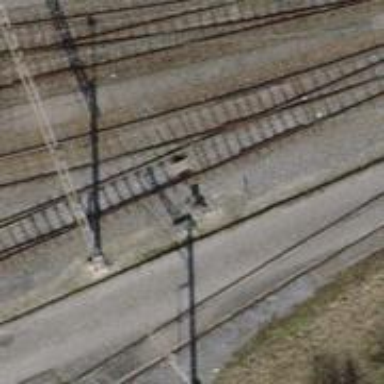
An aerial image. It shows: Railway switch.